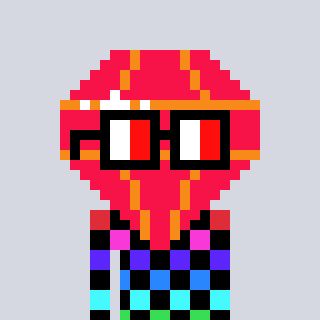
a pixel art character with square glasses with black frames and red eyes, a red diamond-shaped head and a grayscale-colored body on a cool background